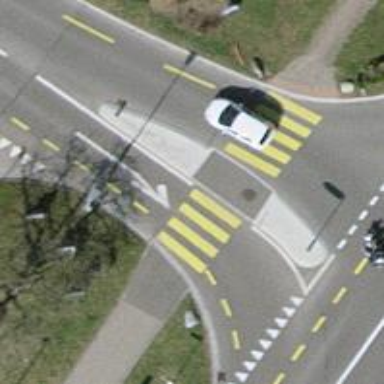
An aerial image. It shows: Secondary road with asphalt surface and designated cycle lane.